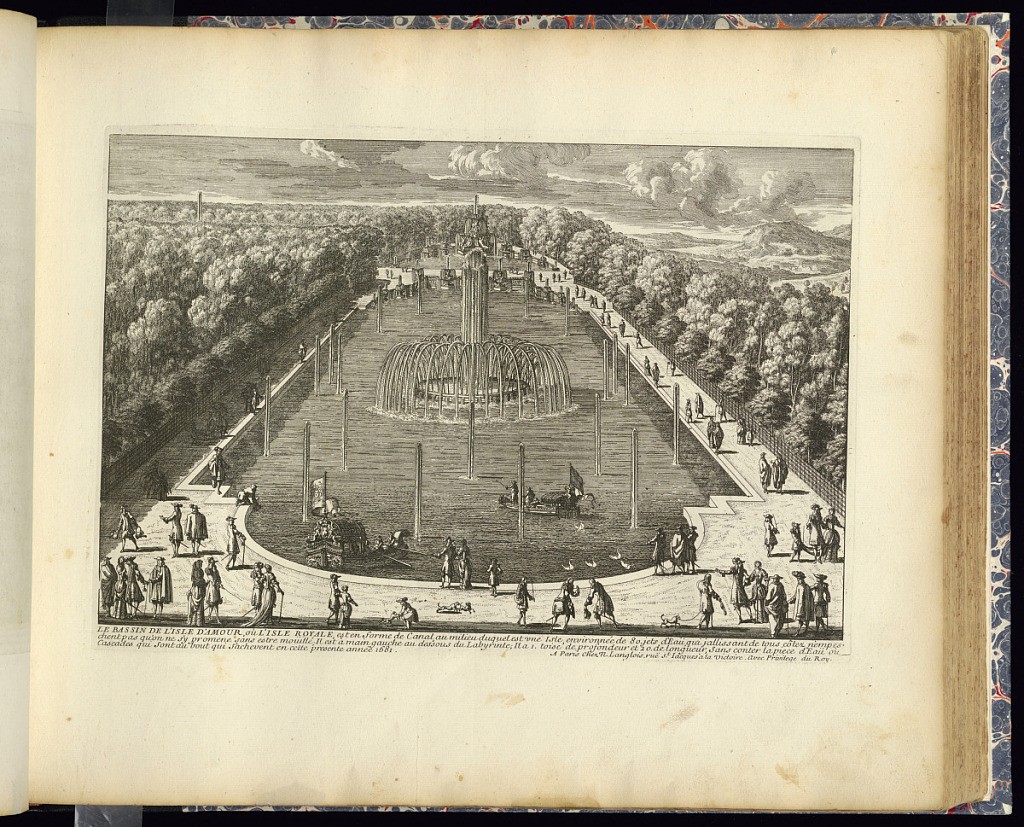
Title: LE BASSIN DE L’ISLE D’AMOUR, où L’ISLE ROYALE
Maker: Adam Perelle, French, 1638 – 1695
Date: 1681–1703
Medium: Etching on laid paper
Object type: Print
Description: View of two basins and fountains in the formal gardens at Versailles. In the foreground, a large basin with a fountain in the center and smaller jets of water throughout, and a couple of small ornately decorated boats. Beyond, a semi-circular basin with a large, sculpted fountains, framed by smaller cascading fountains. Trees in the background and figures (courtiers) throughout. The plate titled with a description.